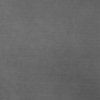
Label: dusty